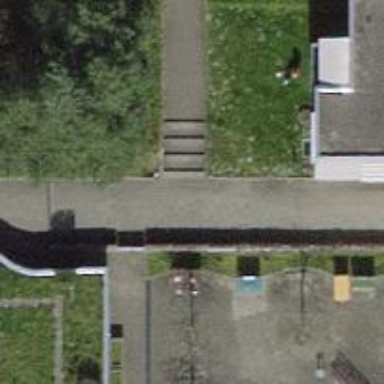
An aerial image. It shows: Footway surfaced with paving stones.